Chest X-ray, AP view. Patient: 15 years old, sex M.
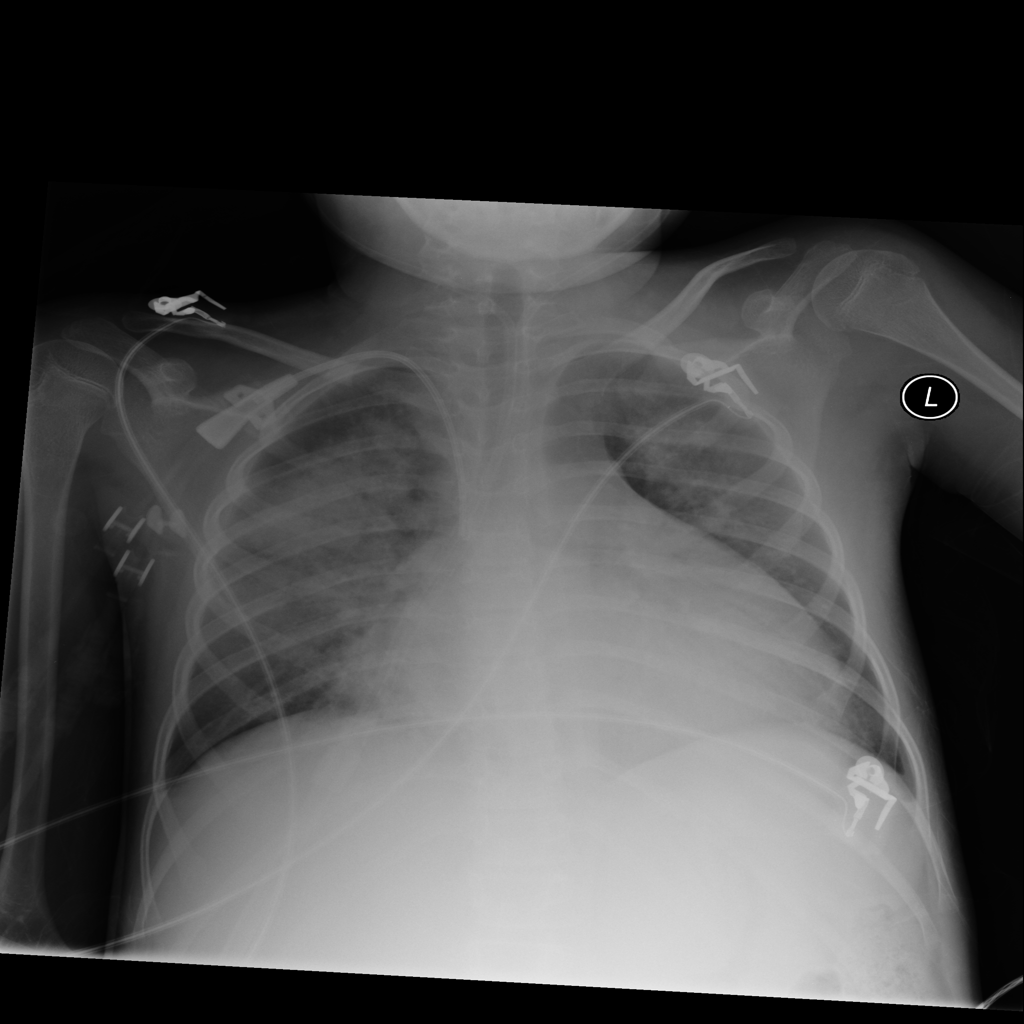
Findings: Cardiomegaly, Edema, Effusion, Infiltration, Pneumonia